Question: I would like to have a 'root' state with 2 named views and many substates. The scenario is like having an user 'root' state with 'root.profile', 'root.password', etc.
Then i want each substate to fill the named views with its own content, something like this image, being the blue area hardcoded in index.html, and the yellow areas 2 named views, say ''main'' and ''right''

I'm linking a plunker where the views are named 'main' and 'right', with a 'root' state and a 'root.substate' substate.
<URL>
How would you fill the code to make it work?
I know there are solutions to this problem, but i am actually asking if this can be achieved the way i just described.
just ignore the breadcrumb area in the picture
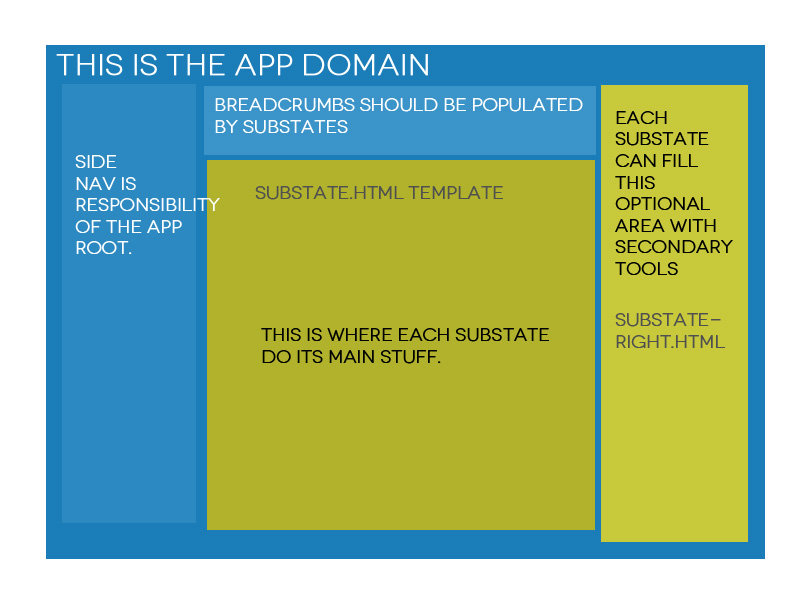
Answer: forked plunk:
<URL>
- '<div ui-view="name">''<div ui-view>'- '<div ui-view="">'- -
Your index.html is the template for the implicit root state, the state which is called "" (empty-string). Your 'root' state is actually a substate of the real root state. For this reason, I renamed your 'root' state to 'top' in my plunk.
To target a ui-view in the implicit root state, you would use "viewname@state", where state is the empty string. So targetting main is done using '"main@"' and targetting right is done using '"right@"'.